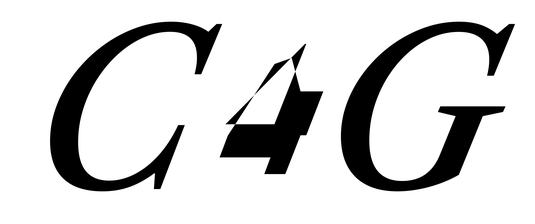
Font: LibreCaslonText-Italic_Medium_Italic